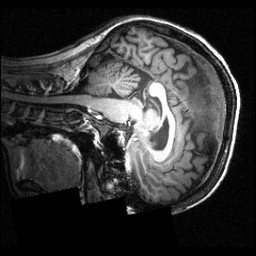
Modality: T1w
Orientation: sagittal
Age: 22
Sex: female
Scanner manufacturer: siemens
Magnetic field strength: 3.951 T
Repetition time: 1.5 s
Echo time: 0.00335 s